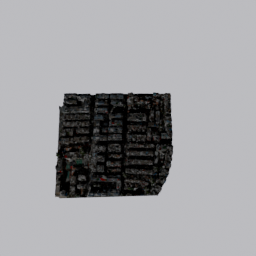
Label: architecture